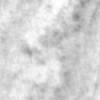
Label: no_change